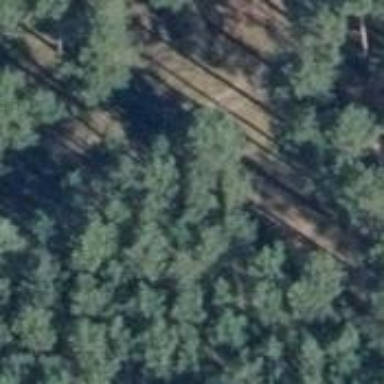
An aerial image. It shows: Track with grade 3 surface.